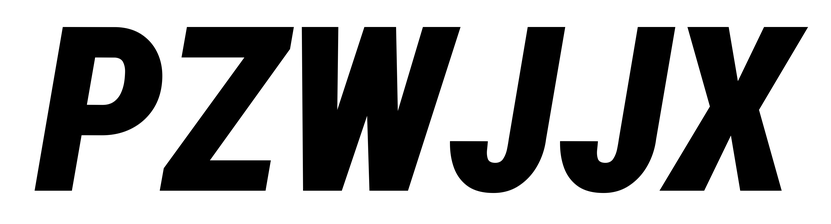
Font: Roboto-Italic_Condensed_Black_Italic